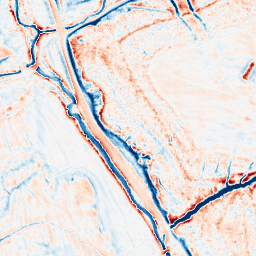
Category: edge_preserving
Decomposition family: anisotropic_diffusion
Decomposition parameters: iterations: 50
kappa: 10
gamma: 0.1
Upsampling method: sinc_hamming
Upsampling parameters: scale: 4
kernel_size: 16
Upsampling scale: 4